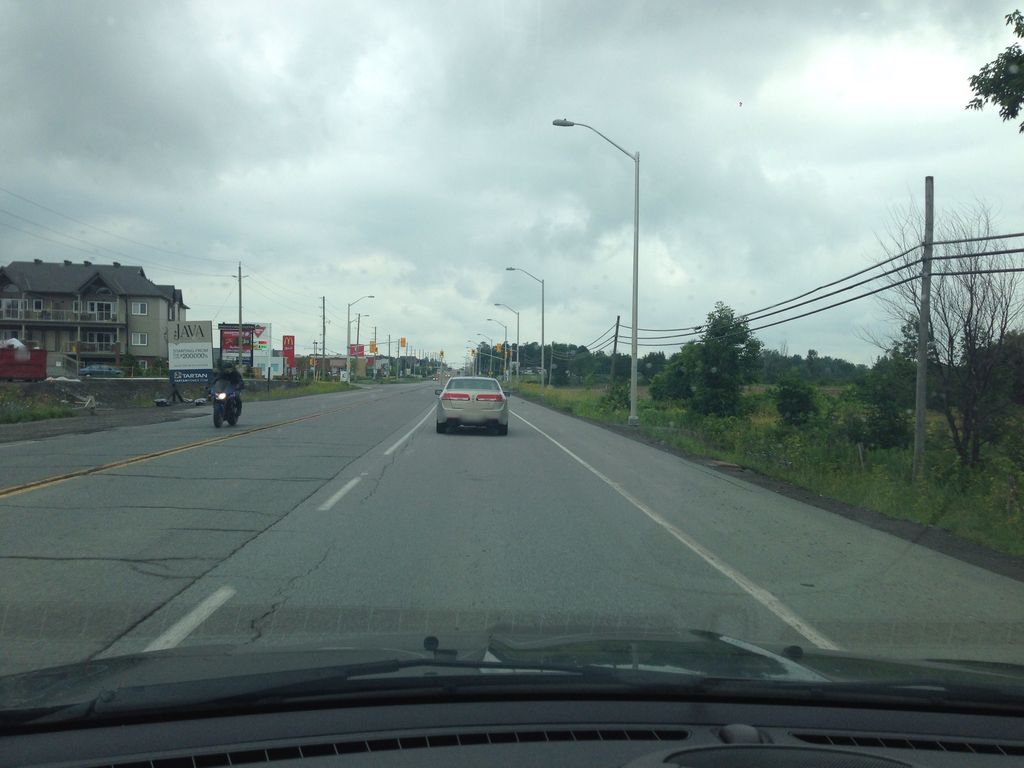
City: ottawa-gatineau